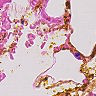
Metastatic tissue present: no